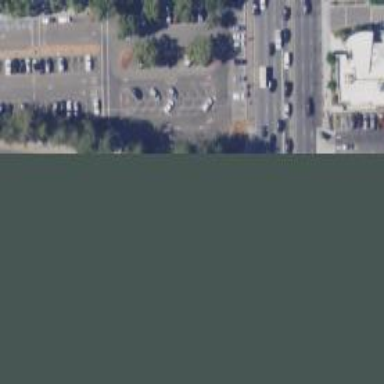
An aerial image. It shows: Solid stop line on the road.